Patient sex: M
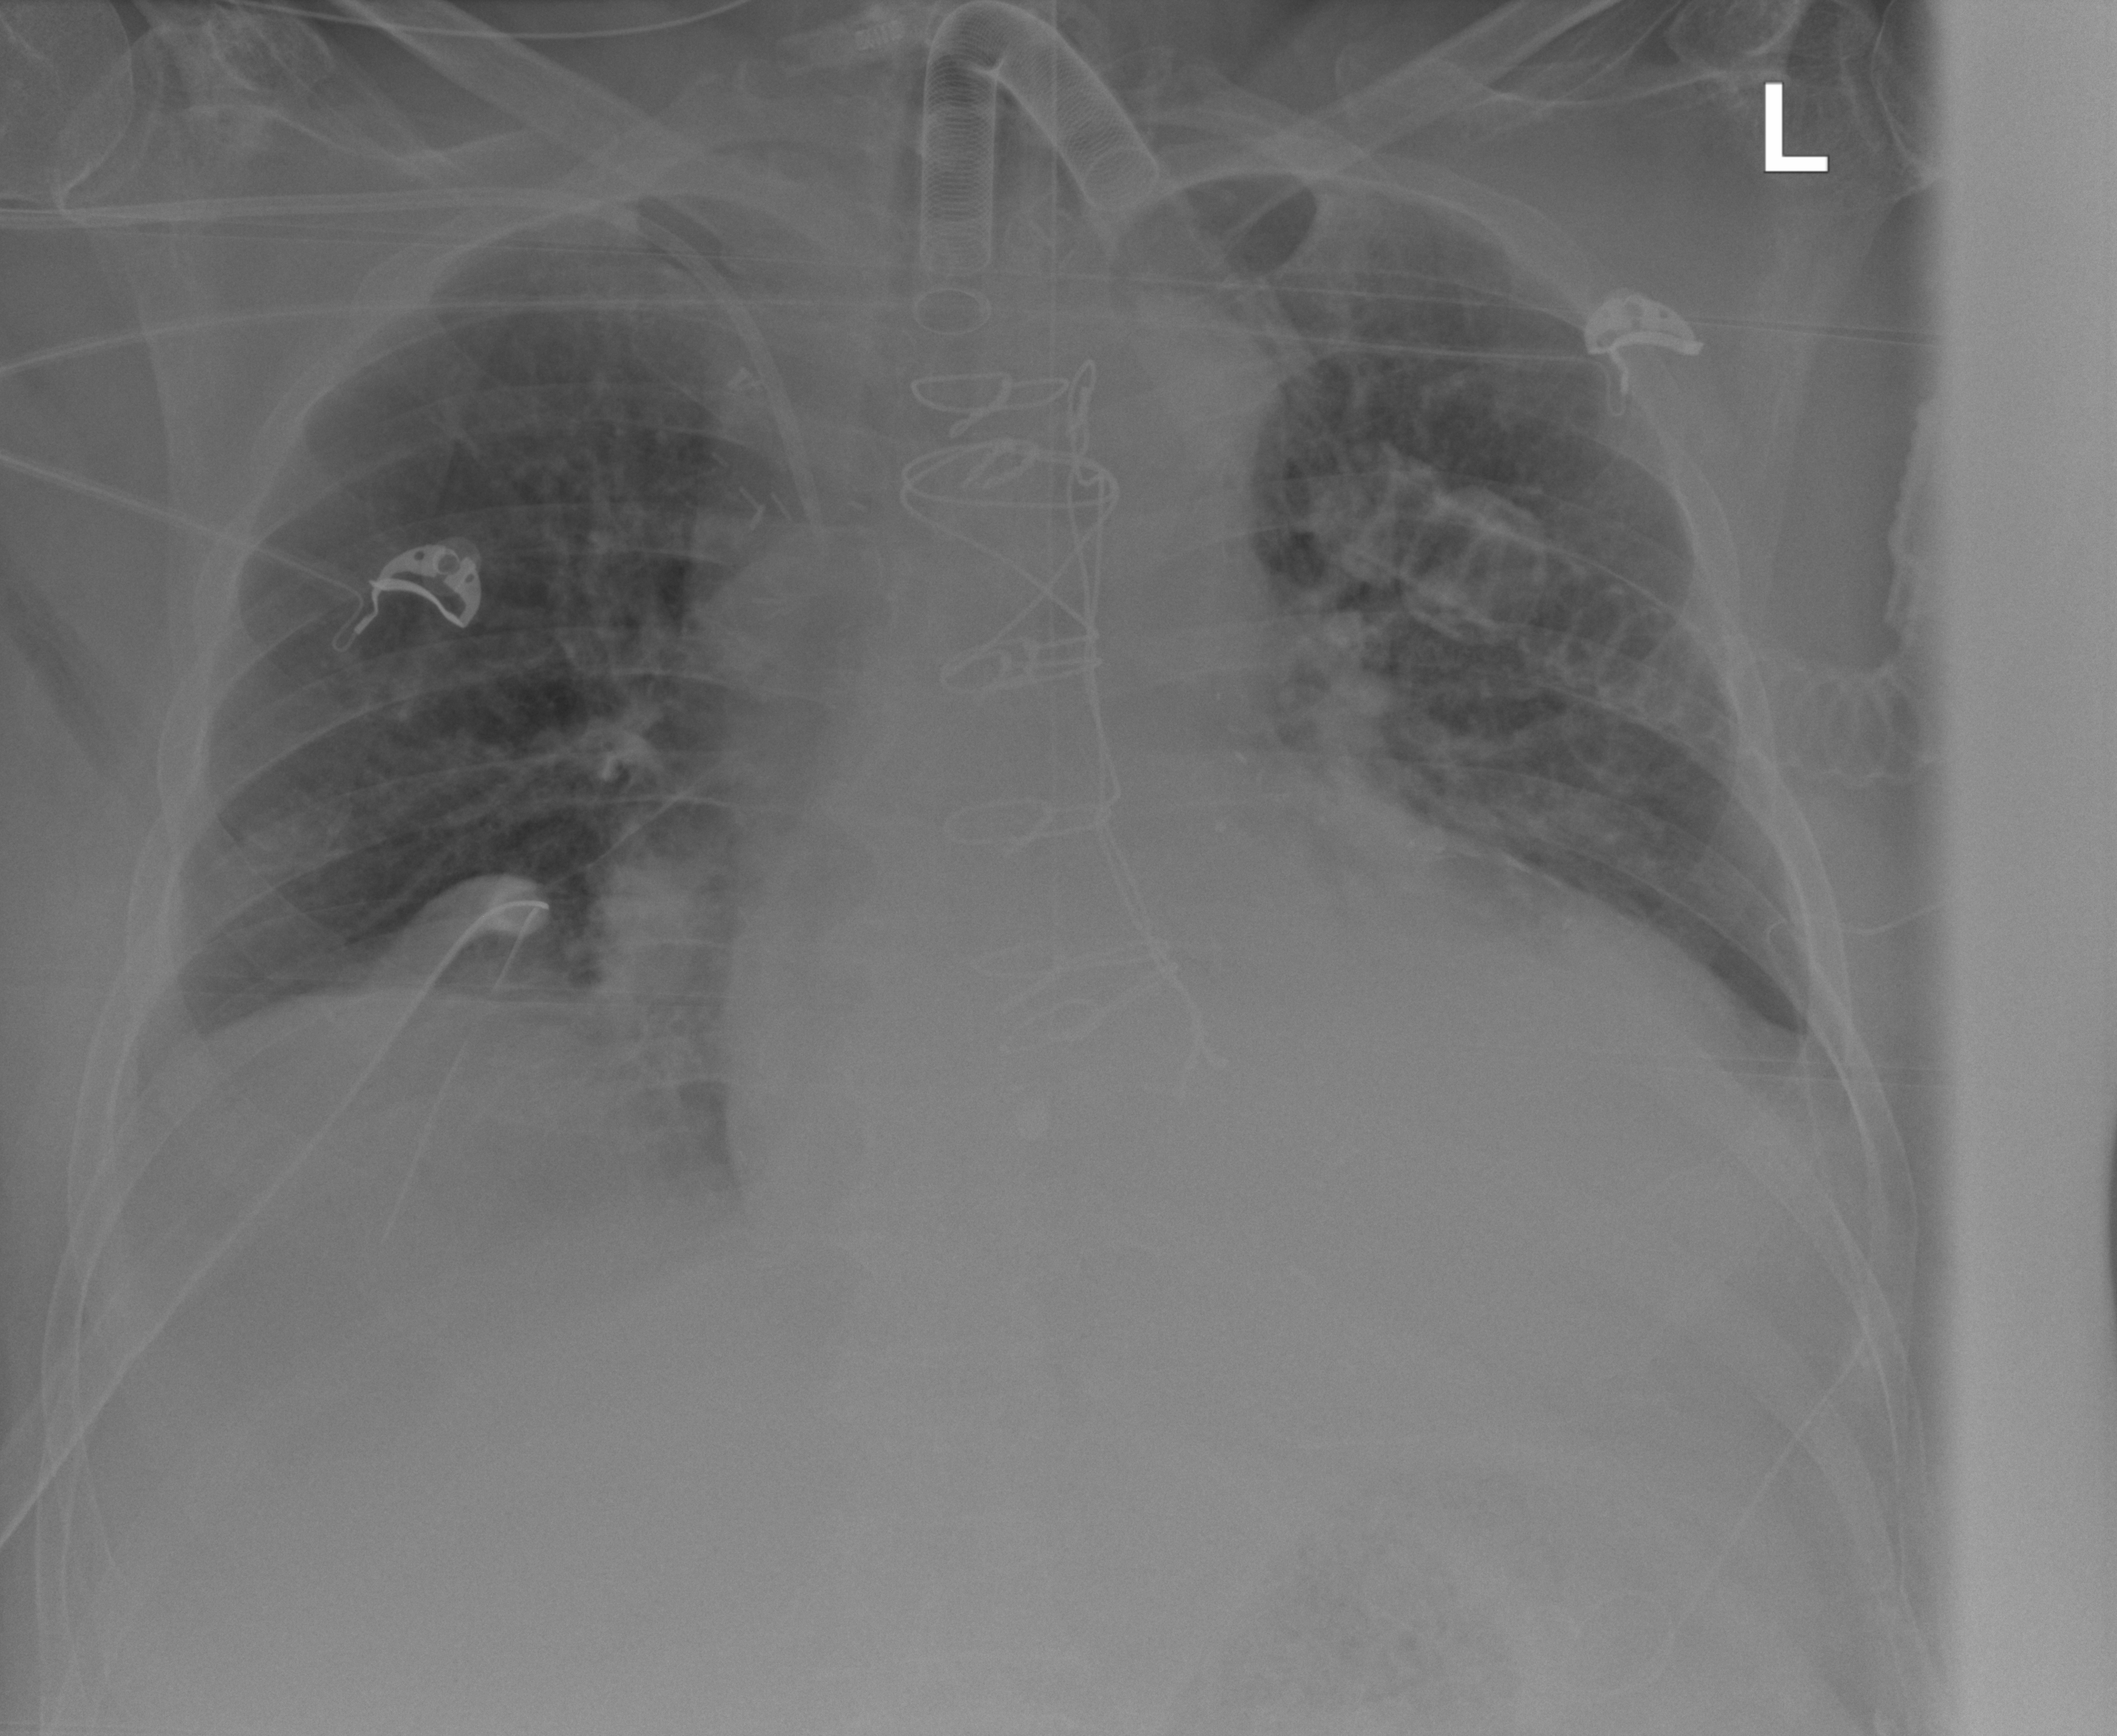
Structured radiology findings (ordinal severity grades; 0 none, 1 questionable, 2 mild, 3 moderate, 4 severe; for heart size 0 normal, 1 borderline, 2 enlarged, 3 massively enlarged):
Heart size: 3
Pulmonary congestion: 2
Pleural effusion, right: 1
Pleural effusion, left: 1
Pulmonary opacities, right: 0
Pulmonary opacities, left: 0
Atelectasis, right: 2
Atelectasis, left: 2